Interaction volume radius: 5 \u00c5
Interaction volume height: 40 \u00c5
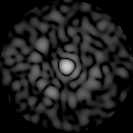
Disorder parameter: 0.8143